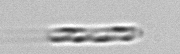
Label: Cerataulina_pelagica